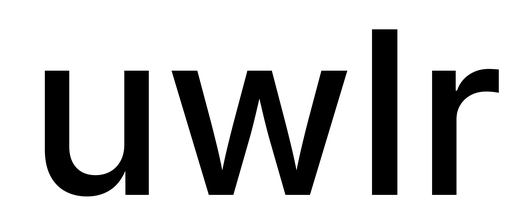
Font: Inter_Medium